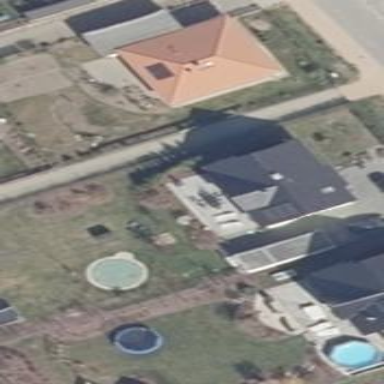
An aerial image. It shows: Detached building with gabled roof.